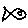
Label: fish